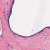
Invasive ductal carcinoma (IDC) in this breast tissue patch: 0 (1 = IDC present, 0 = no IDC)